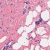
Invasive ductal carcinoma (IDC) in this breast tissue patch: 1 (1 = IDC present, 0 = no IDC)